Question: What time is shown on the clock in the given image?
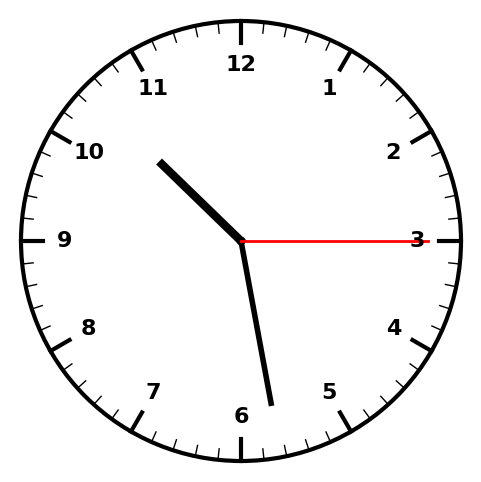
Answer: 10:28:15